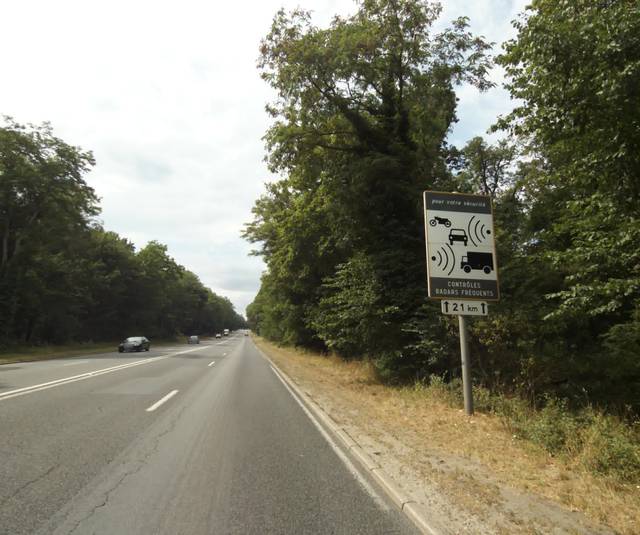
Region: France
Coordinates: 48.41, 2.684